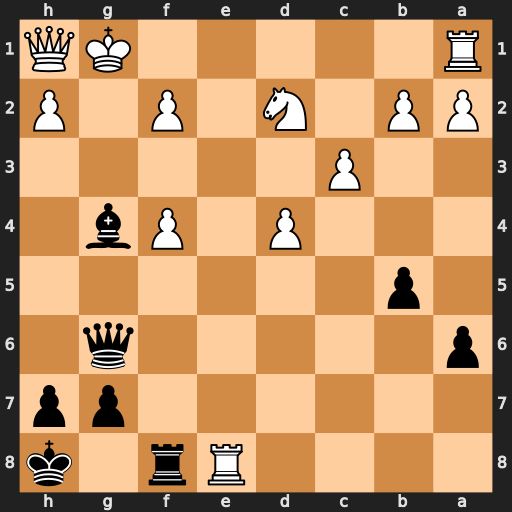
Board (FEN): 4Rr1k/6pp/p5q1/1p6/3P1Pb1/2P5/PP1N1P1P/R5KQ
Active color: b
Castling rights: -
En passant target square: -
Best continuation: Bh3+ Qg2 Qxg2#